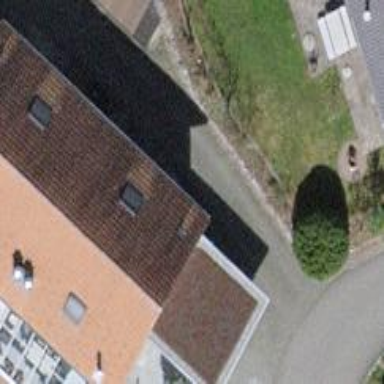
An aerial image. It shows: Semi-detached house.